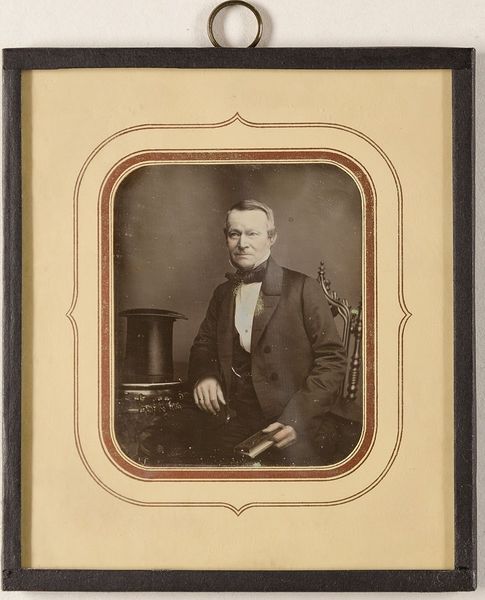
Titel: Dr. med. Eckhorst
Künstler: Wilhelm Breuning
Standort: Hamburg
Institution: Museum für Kunst und Gewerbe Hamburg
Schlagwörter: mann, zylinder, portrait, figur, person, foto, fotografie, photographie, arzt, photo, doktor, lichtbild, daguerreotypie, historische, bildwerke, angewandte und bildende kunst, hessische systematik, porträt, persönlichkeit, porträtfotografie, porträtphotographie, hüftbild